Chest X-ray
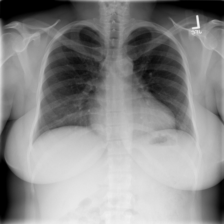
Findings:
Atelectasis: negative
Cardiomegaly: positive
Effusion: negative
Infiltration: negative
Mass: negative
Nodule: negative
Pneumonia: negative
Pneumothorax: negative
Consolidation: negative
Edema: negative
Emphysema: negative
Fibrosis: negative
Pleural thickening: negative
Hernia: negative